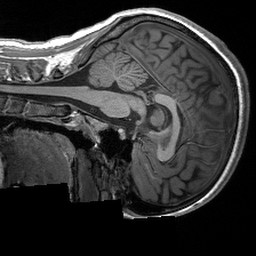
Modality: T1w
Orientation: sagittal
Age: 18
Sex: female
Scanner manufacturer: siemens
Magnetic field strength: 3 T
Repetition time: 2.3 s
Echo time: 0.00233 s